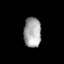
Tissue: prostate
Cell type: Epithelial cells
Senescence score: 0.3276
Nuclear area (px): 516
Mean DAPI intensity: 164.167